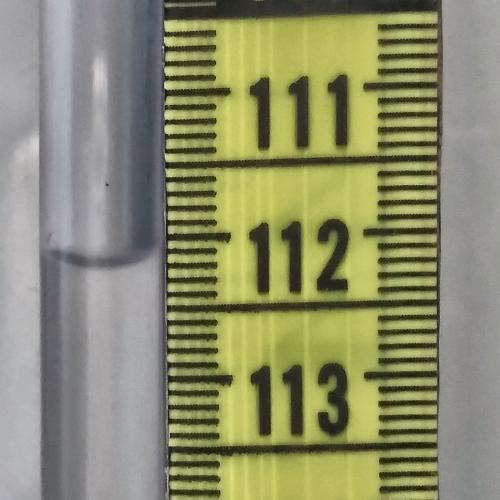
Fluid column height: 112.2 cm